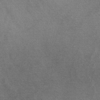
Label: dusty